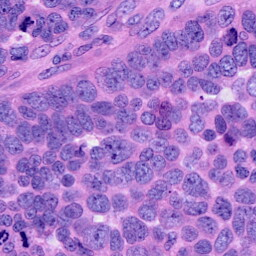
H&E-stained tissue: Ovarian